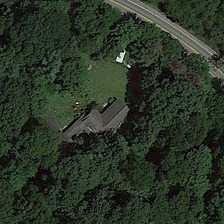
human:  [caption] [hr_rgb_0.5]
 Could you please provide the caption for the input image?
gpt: a building near a road is surrounded by many green trees .

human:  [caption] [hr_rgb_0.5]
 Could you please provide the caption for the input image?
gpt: a building near a road is surrounded by many green trees .

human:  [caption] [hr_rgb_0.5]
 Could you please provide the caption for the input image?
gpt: a building near a road is surrounded by many green trees .

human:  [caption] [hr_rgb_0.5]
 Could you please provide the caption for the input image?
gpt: a building near a road is surrounded by many green trees .

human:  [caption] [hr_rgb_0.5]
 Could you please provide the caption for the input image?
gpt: a building near a road is surrounded by many green trees .